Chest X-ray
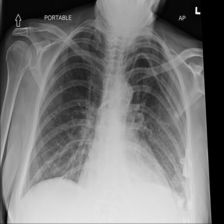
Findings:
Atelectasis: negative
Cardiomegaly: negative
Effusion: negative
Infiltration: negative
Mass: negative
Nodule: negative
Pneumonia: negative
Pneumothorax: negative
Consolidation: negative
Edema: negative
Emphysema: negative
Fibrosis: negative
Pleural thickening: negative
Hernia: negative